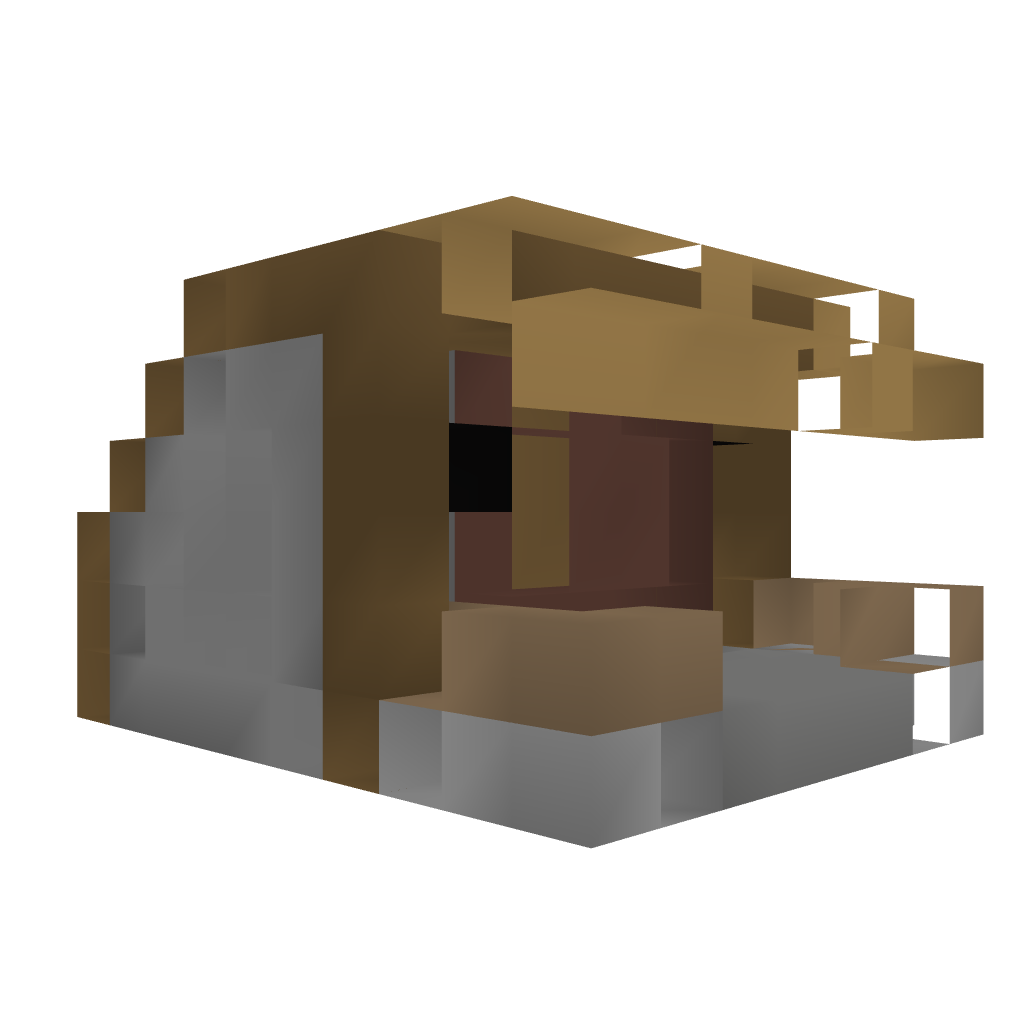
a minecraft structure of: Farm - Cocoa